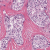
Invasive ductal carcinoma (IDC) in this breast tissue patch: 1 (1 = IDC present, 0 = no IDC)